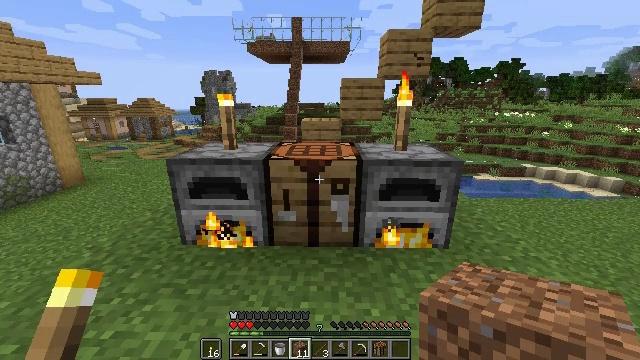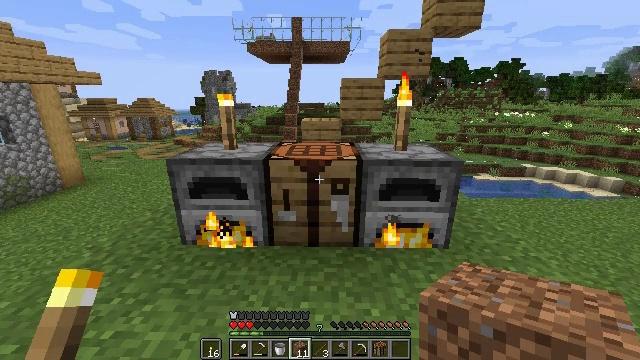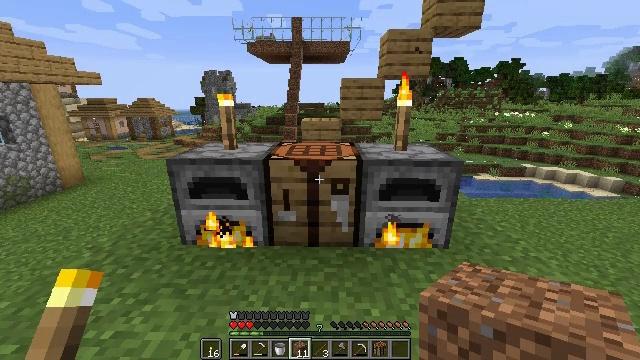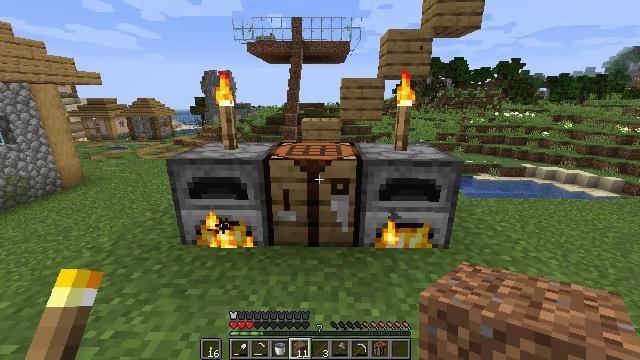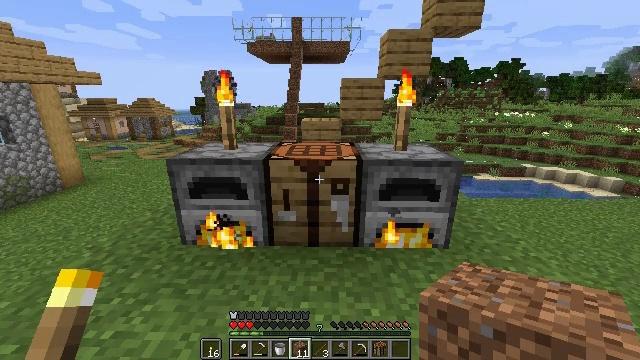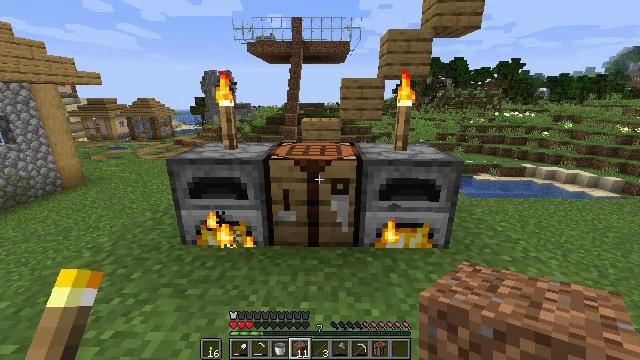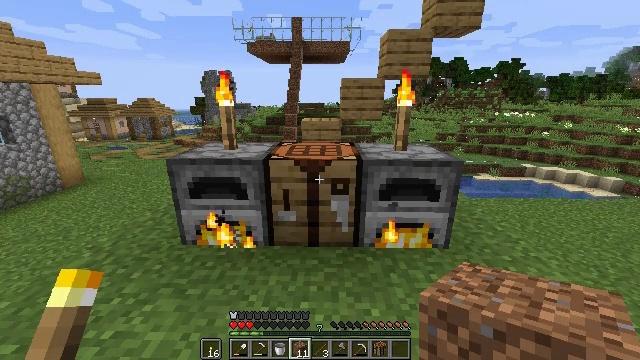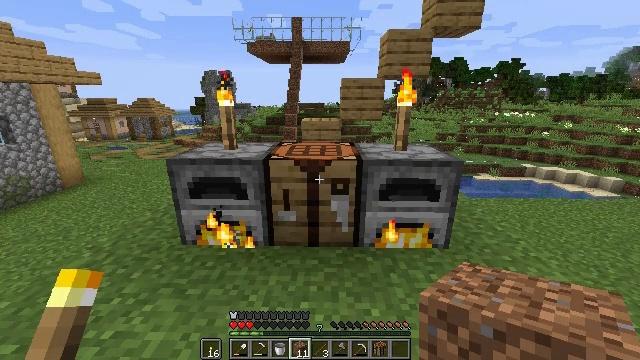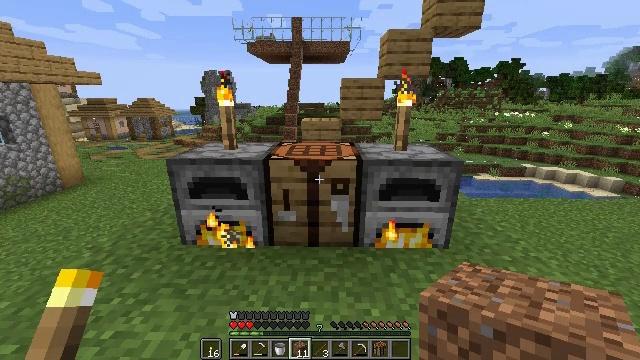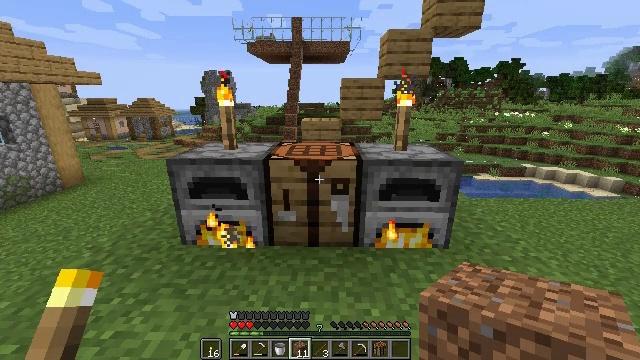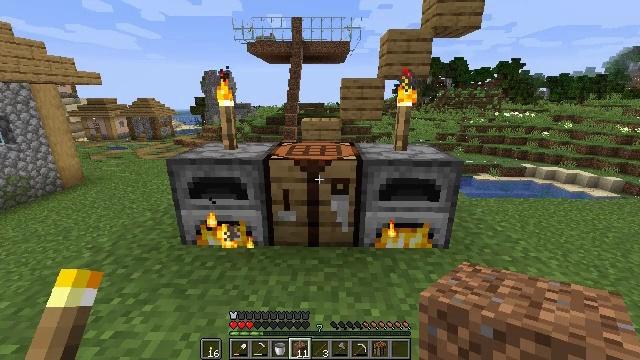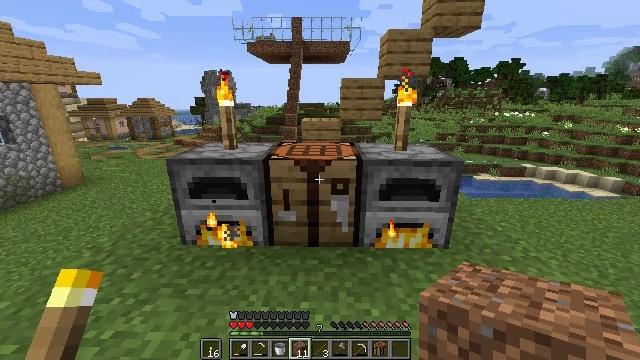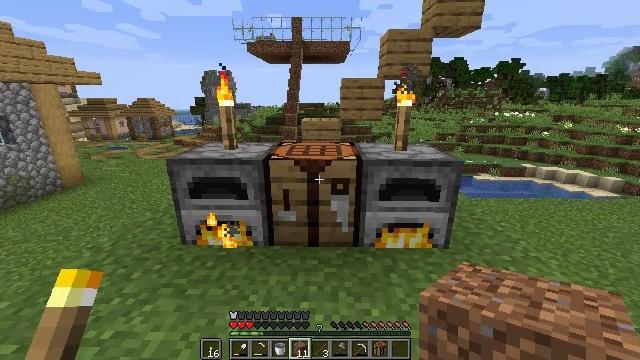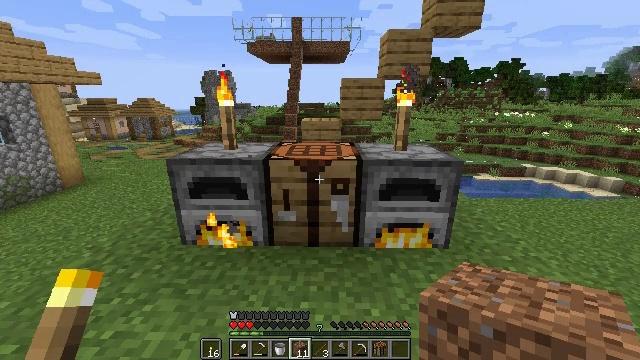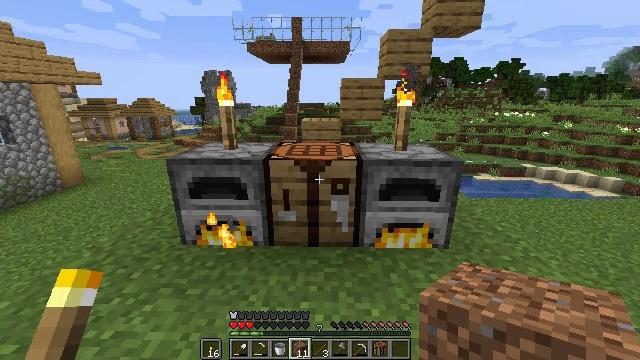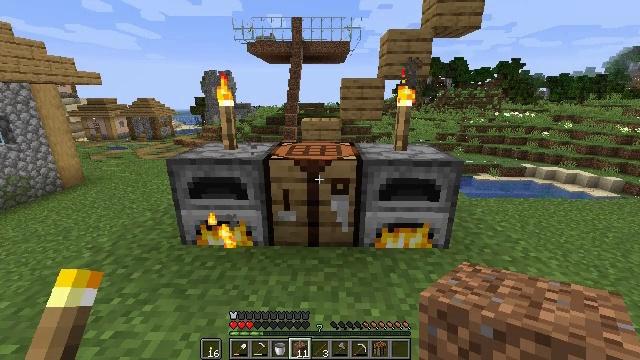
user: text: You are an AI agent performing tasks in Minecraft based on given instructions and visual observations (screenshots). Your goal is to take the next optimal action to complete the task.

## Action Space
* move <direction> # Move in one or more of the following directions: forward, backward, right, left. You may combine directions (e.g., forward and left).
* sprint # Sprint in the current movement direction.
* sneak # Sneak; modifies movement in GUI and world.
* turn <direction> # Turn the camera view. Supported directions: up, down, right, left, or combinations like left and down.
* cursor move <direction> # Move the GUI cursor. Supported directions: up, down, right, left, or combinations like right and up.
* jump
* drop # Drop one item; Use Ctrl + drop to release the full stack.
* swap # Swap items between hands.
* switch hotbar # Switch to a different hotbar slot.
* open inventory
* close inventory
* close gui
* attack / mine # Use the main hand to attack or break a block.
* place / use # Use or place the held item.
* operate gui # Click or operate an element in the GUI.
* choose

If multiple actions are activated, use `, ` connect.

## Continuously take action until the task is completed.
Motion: motion action
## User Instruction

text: craft item air
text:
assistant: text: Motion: no_op
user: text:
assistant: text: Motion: no_op
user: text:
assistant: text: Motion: no_op
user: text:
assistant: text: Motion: no_op
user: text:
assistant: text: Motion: no_op
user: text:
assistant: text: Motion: no_op
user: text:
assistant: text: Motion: no_op
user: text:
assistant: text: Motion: no_op
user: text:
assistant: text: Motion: no_op
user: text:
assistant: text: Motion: no_op
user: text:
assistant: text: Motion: no_op
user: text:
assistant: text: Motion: no_op
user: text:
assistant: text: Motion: no_op
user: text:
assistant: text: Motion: no_op
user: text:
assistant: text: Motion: no_op
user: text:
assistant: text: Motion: no_op
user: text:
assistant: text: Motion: no_op
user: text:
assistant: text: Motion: no_op
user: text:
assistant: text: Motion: no_op
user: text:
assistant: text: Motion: no_op
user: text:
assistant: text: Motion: no_op
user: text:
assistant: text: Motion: no_op
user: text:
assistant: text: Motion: no_op
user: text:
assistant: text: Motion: no_op
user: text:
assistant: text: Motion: no_op
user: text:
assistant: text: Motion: no_op
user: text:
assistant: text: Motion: no_op
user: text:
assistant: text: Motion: no_op
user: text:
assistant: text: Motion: no_op
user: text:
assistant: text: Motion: no_op